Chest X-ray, PA view. Patient: 49 years old, sex M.
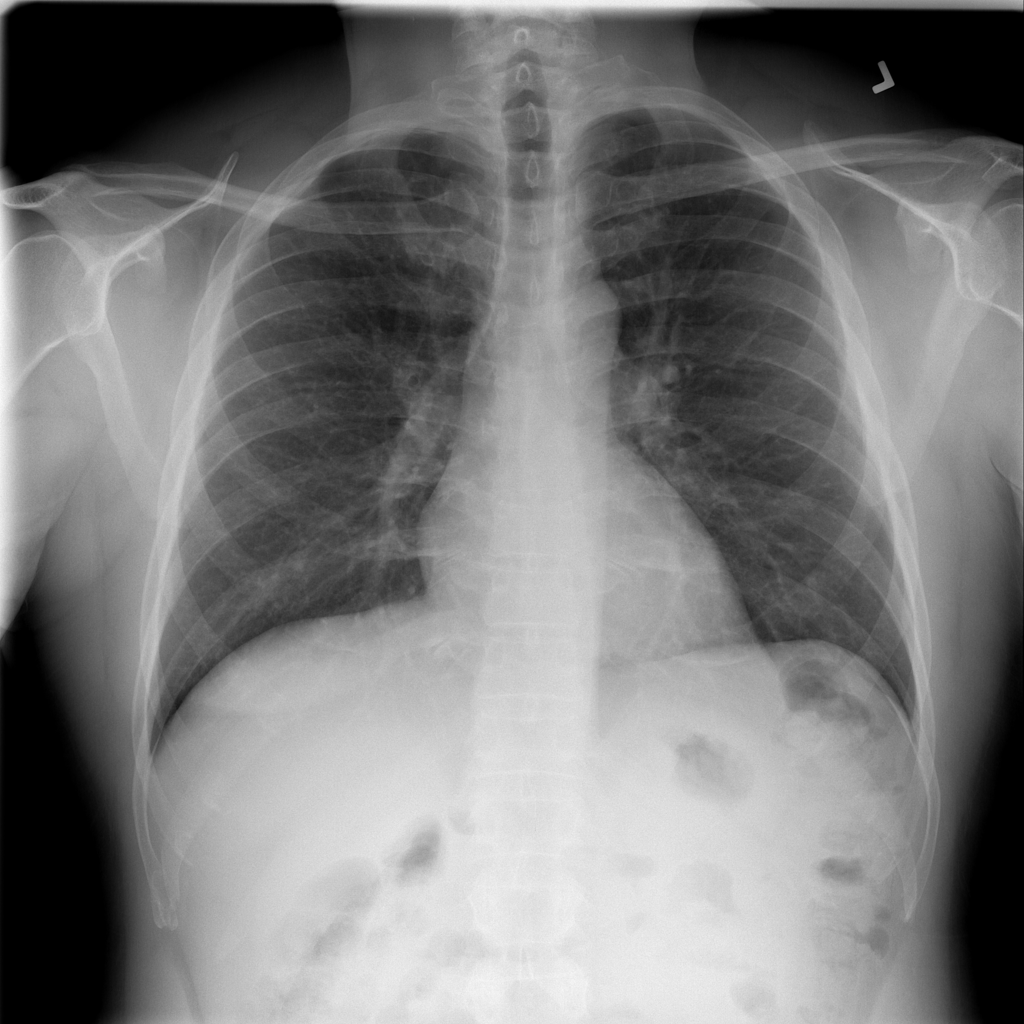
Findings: No Finding